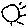
Label: sun